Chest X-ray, PA view. Patient: 48 years old, sex M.
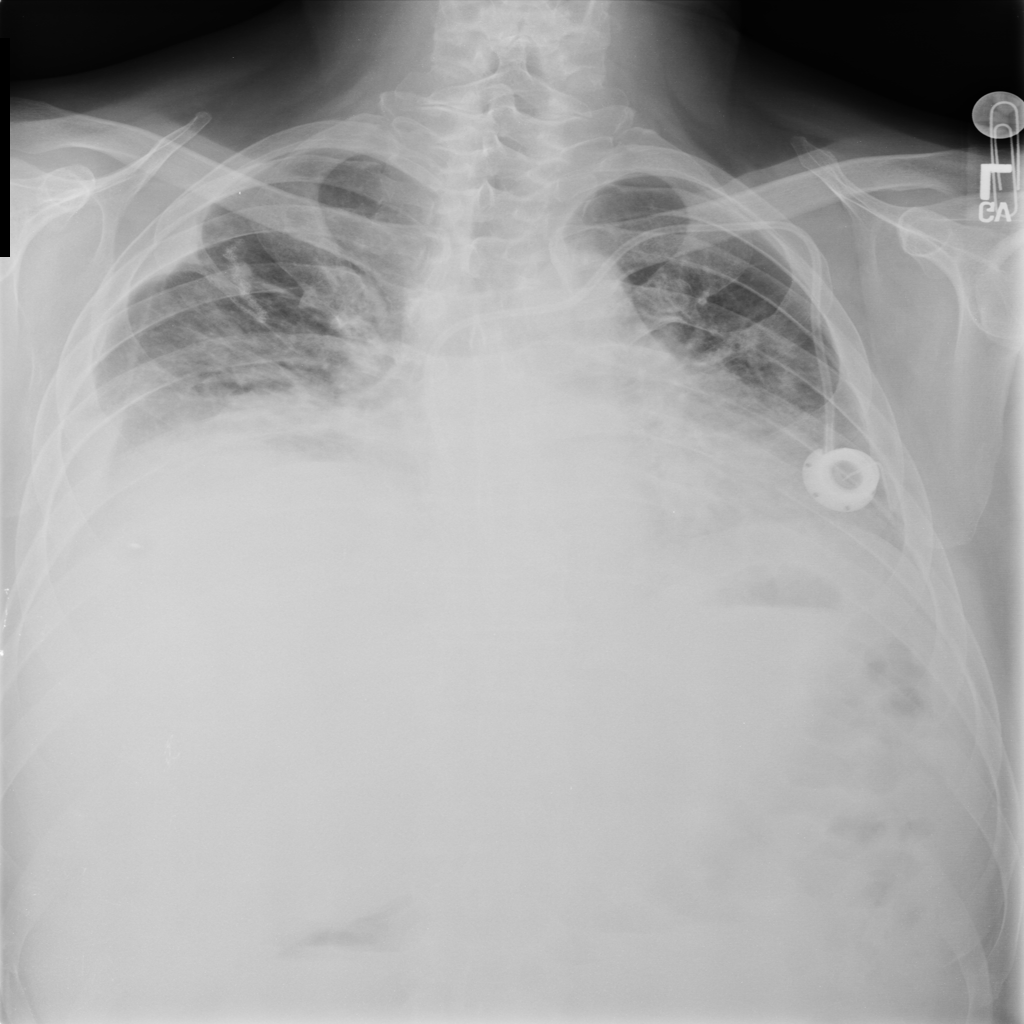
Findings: Atelectasis, Effusion